Question: I have a checkboxlist which gets the data from XML file. If a user selects an item on checkboxlist, i just want to show that item and hide everything else. And beneath that, I want to add clickable text to let the use to choose something else. So if the use click on that text, the user will see the checkboxlist again with the first item selected.
Basically look like this.
So how do we achieve this?
Thanks so much.
require to use vb.net/and checkboxlist control as we will be databinding dynamically from database.
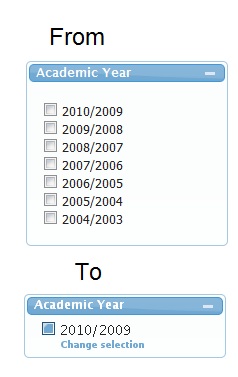
Answer: Here is one way. Use two Panels as container for two different CheckBoxLists. The first displays your "FROM"-Items and the latter your "TO"-Items.
The second panel is initially invisivle. Apart from the CheckBoxList it contains a LinkButton to trigger the deselection.
On 'BtnSelect'-Click you'll add the selected items from the first to the second CheckBoxList and show it's Panel. On 'BtnChangeSelection'-Click you only need to switch visibiliy of both Panels and select first item.
This already works with multiple selection.
ASPX (CSS is up to you):
'''
<div>
<asp:Panel ID="PnlChkListAcademicYear" runat="server">
<asp:CheckBoxList ID="ChkListAcademicYear" runat="server" /><br />
<asp:LinkButton ID="BtnSelect" Text="Select" runat= "server" ></asp:LinkButton>
</asp:Panel>
<asp:panel ID="PnlChkListAcademicYearActive" Visible="false" runat="server">
<asp:CheckBoxList ID="ChkListAcademicYearActive" Enabled="false" runat="server" /><br />
<asp:LinkButton ID="BtnChangeSelection" Text="Change selection" runat= "server" ></asp:LinkButton>
</asp:panel>
</div>
'''
Codebehind:
'''
Private Sub BtnSelect_Click(sender As Object, e As System.EventArgs) Handles BtnSelect.Click
If Me.ChkListAcademicYear.SelectedIndex <> -1 Then
Dim selectedItems = (From item In Me.ChkListAcademicYear.Items.Cast(Of ListItem)() Where item.Selected).ToArray
Me.ChkListAcademicYearActive.Items.Clear()
Me.ChkListAcademicYearActive.Items.AddRange(selectedItems)
Me.PnlChkListAcademicYearActive.Visible = True
Me.PnlChkListAcademicYear.Visible = False
End If
End Sub
Private Sub BtnChangeSelection_Click(sender As Object, e As System.EventArgs) Handles BtnChangeSelection.Click
Me.ChkListAcademicYear.SelectedIndex = 0
Me.PnlChkListAcademicYearActive.Visible = False
Me.PnlChkListAcademicYear.Visible = True
End Sub
'''
---
This is the rest of my sample-code, for the sake of completeness:
'''
Protected Sub Page_Load(ByVal sender As Object, ByVal e As System.EventArgs) Handles Me.Load
If Not IsPostBack Then
BindCheckboxList()
End If
End Sub
Private Sub BindCheckboxList()
Me.ChkListAcademicYear.DataSource = GetData()
Me.ChkListAcademicYear.DataTextField = "Year"
Me.ChkListAcademicYear.DataBind()
End Sub
Private Function GetData() As DataTable
Dim years = {"2010/2009", "2009/2008", "2008/2007", "2007/2006", "2006/2005", "2005/2004", "2004/2003"}
Dim tbl = New DataTable
tbl.Columns.Add(New DataColumn("Year"))
For Each y In years
tbl.Rows.Add(y)
Next
Return tbl
End Function
'''